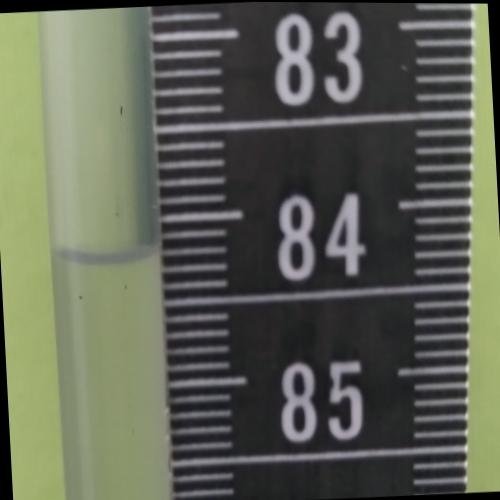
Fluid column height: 84.2 cm